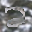
Label: 2